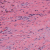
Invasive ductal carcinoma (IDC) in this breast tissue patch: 0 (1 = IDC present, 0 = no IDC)